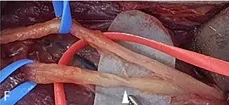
After neurolysis, constriction (F) of the posterior interosseous fascicle was discovered.
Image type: medical_photograph (other_medical_photograph)